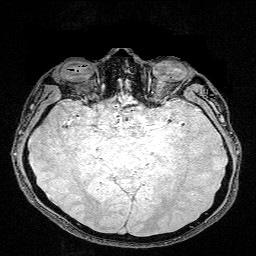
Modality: FLASH
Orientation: coronal
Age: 23
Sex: male